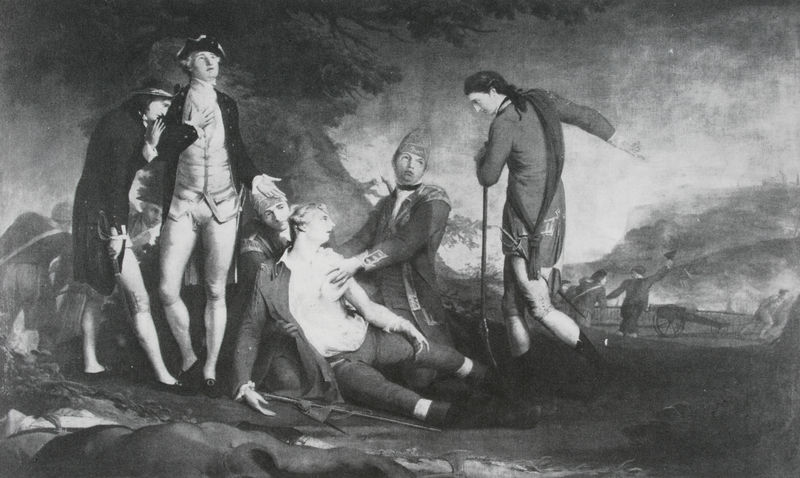
Titel: The Death of General Wolfe
Künstler: James Barry
Standort: New Brunswick (New Jersey)
Institution: New Brunswick Museum
Schlagwörter: baum, berg, gemälde, gruppe, hand, himmel, kampf, laub, mann, nackt, schatten, weiß, wolken, wunde, landschaft, menschen, äste, geste, grau, hintergrund, hut, hüte, männer, schwarz, skizze, szene, zeichnung, blick, malerei, hemd, hose, jacke, jung, mütze, lang, stehen, tod, tot, trauer, bild, gesten, hände, ast, feld, stamm, qualm, rauch, boden, haare, mantel, locken, karren, pferd, räder, stock, beine, perücke, schärpe, liegen, schuhe, stab, hosen, figuren, wagen, gewalt, krieg, schlacht, könig, soldaten, frack, zopf, sitzt, knie, liegend, zeigen, weste, foto, posen, kanone, krank, druck, schwarzweiss, radierung, militär, säbel, uniform, waffen, jacken, soldat, verletzt, waffe, degen, dreispitz, arzt, beten, entwurf, sterben, gewehr, manierismus, strumpfhose, wams, duell, verwundet, heroisch, liegt, gefallen, hemnd, verwundeter, sterbender, gefecht, freunde, verletzter, gefallener, mitleid, hilft, vrwundeter